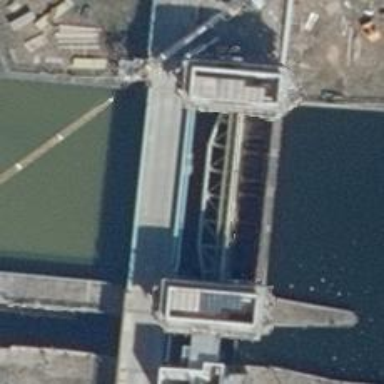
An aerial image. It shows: Lock gate on waterway.